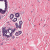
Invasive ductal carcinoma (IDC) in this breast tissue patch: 0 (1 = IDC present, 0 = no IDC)